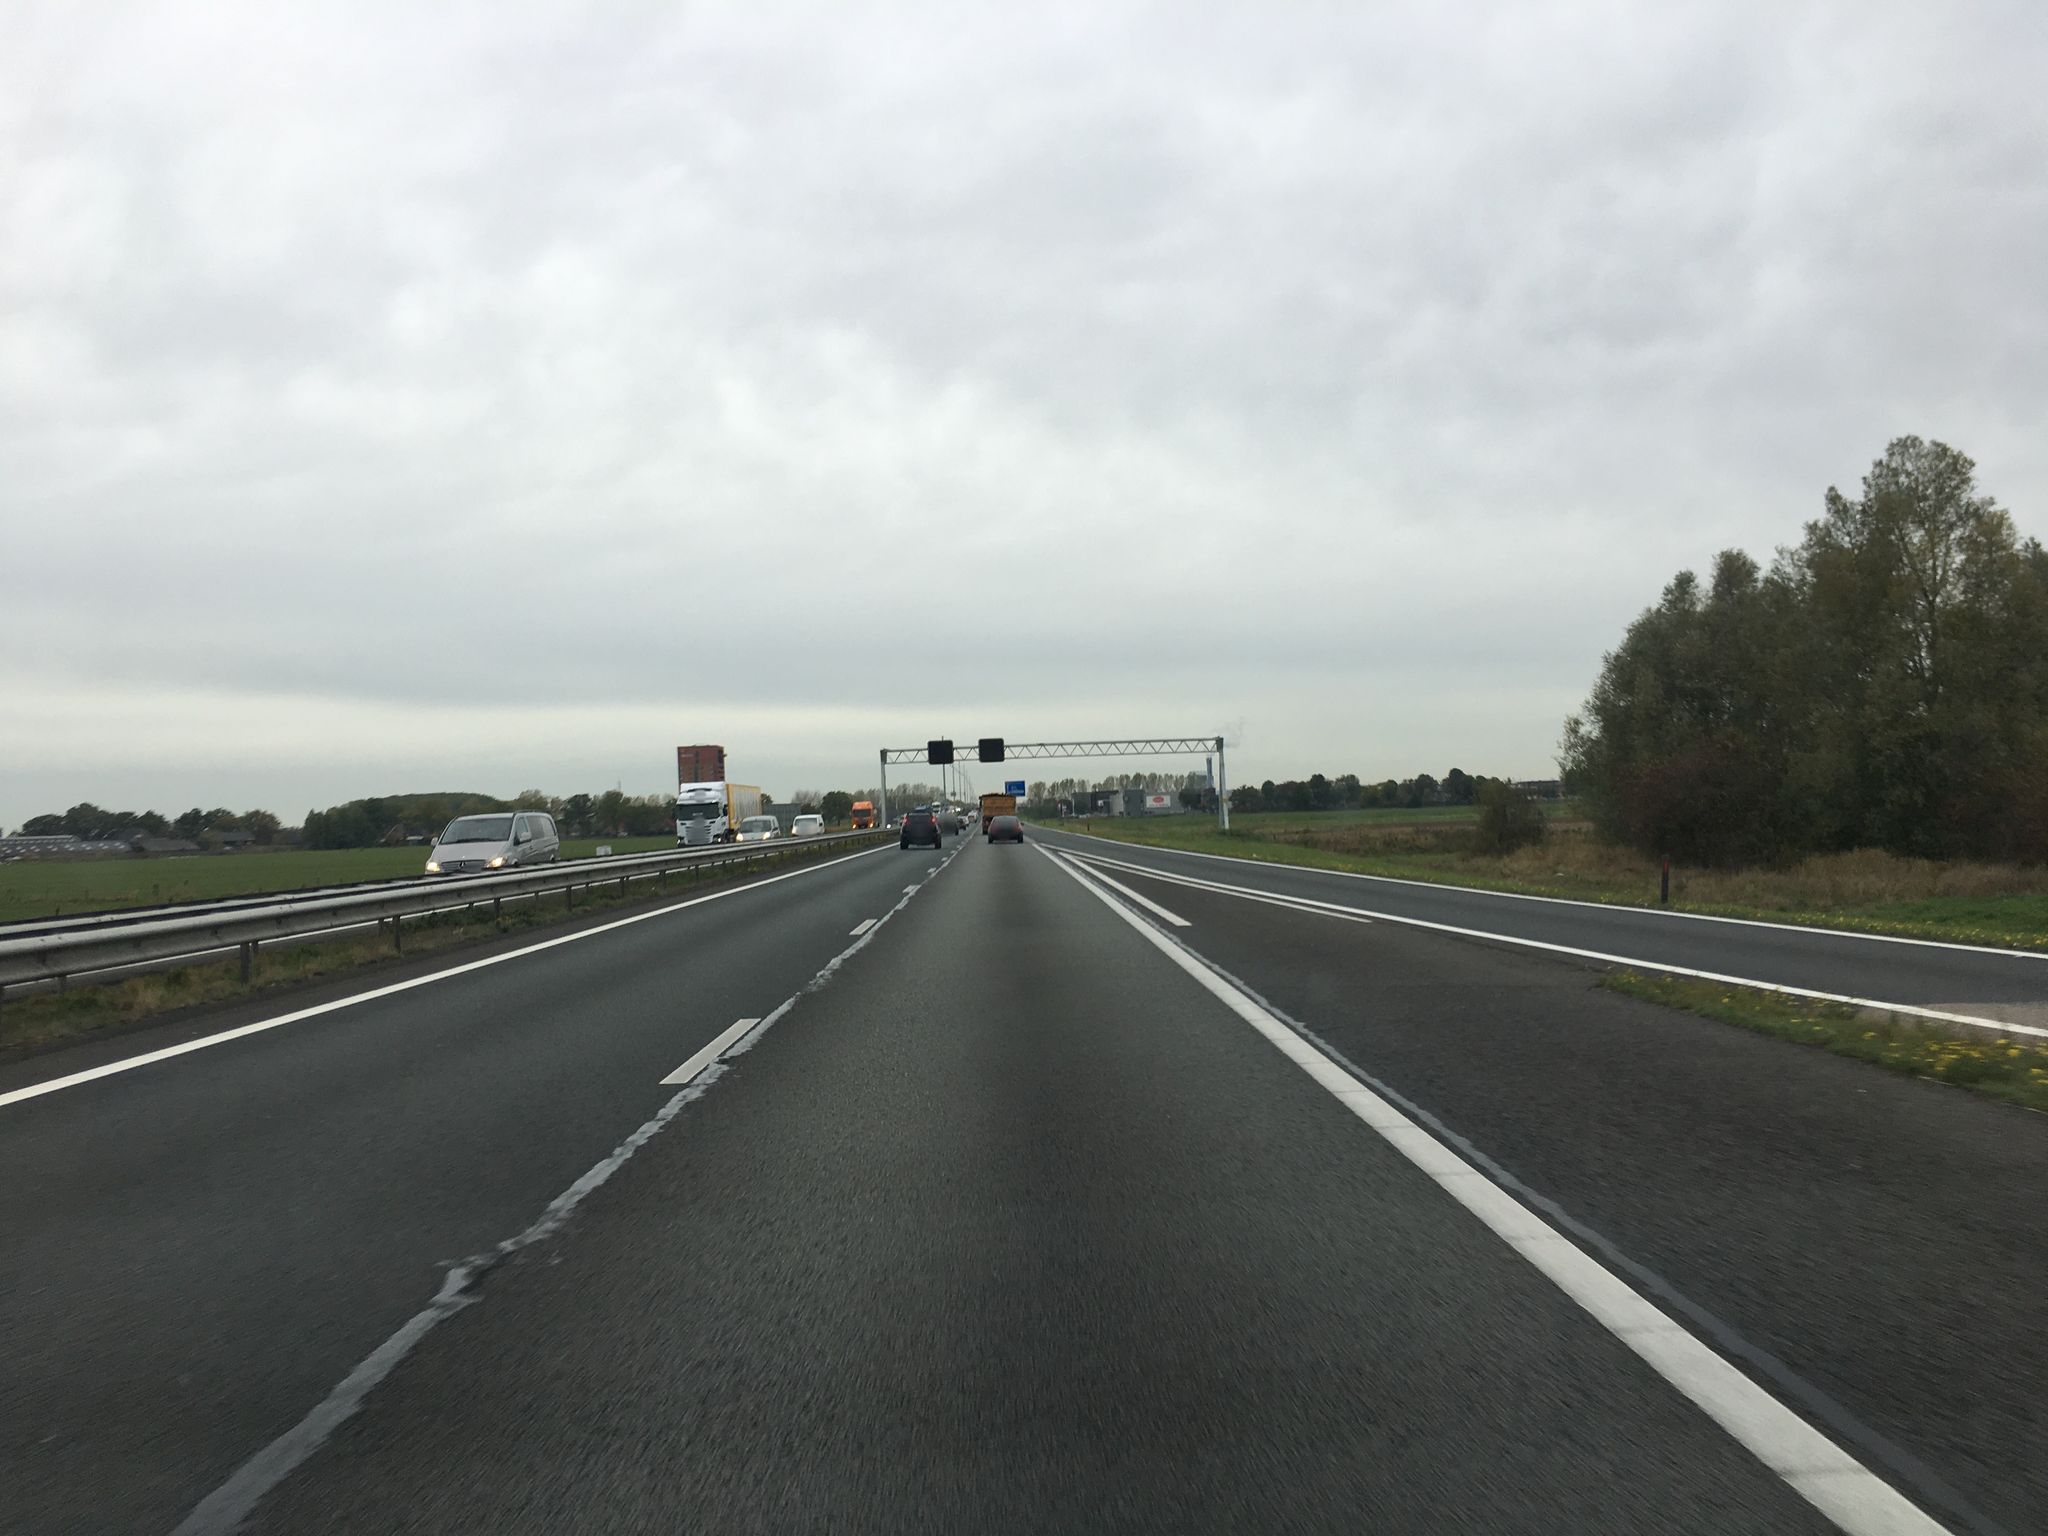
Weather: cloudy
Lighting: day
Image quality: good
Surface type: driving surface
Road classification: rest_area
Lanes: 1
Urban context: suburban or peri-urban
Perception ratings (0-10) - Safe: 1.08, Lively: 0.5, Beautiful: 4.59, Boring: 3.78, Depressing: 5.92, Wealthy: 1.68